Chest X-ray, PA view. Patient: 73 years old, sex M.
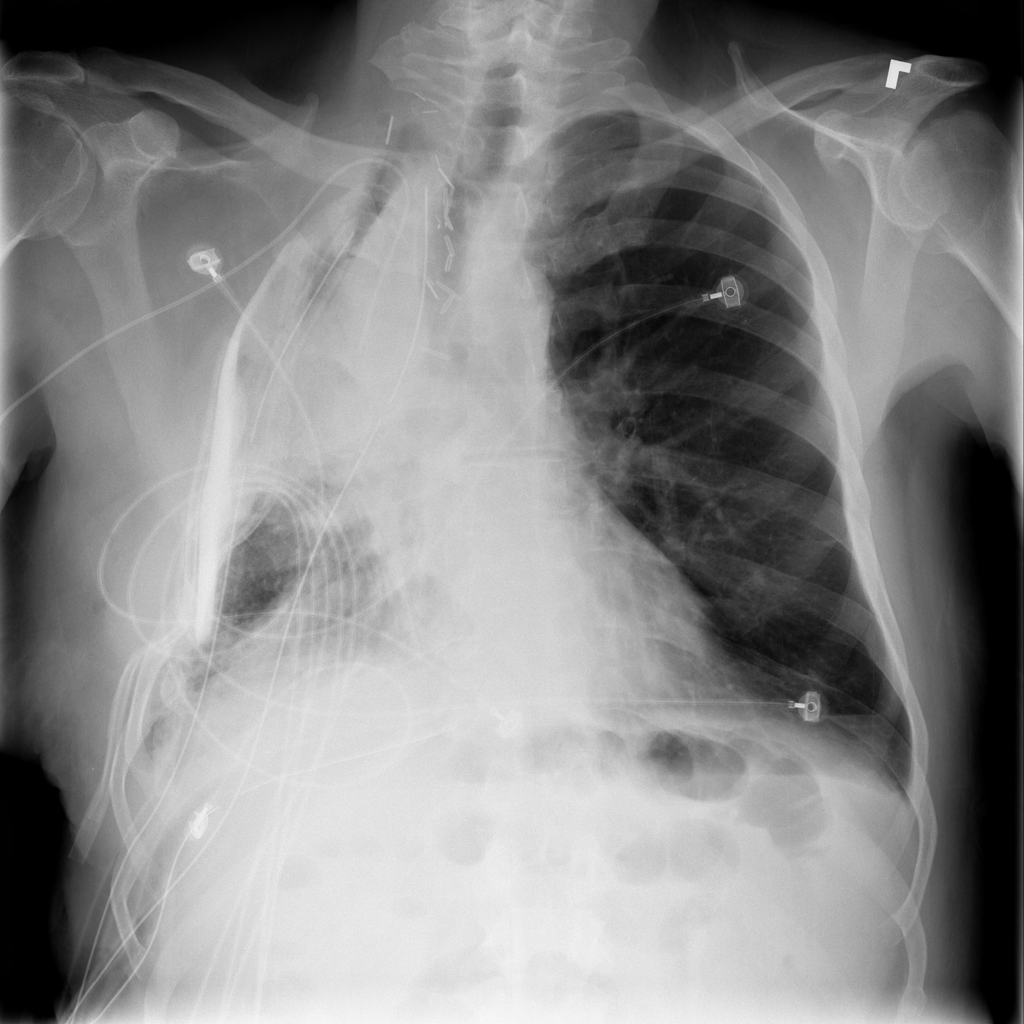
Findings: Emphysema